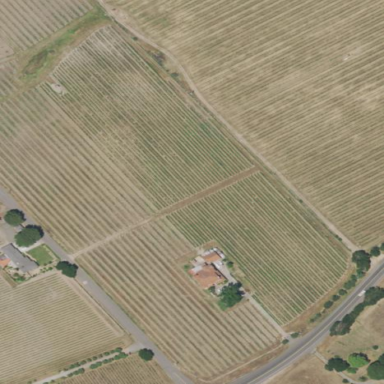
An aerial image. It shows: Vineyard with wine grapes as the main crop.